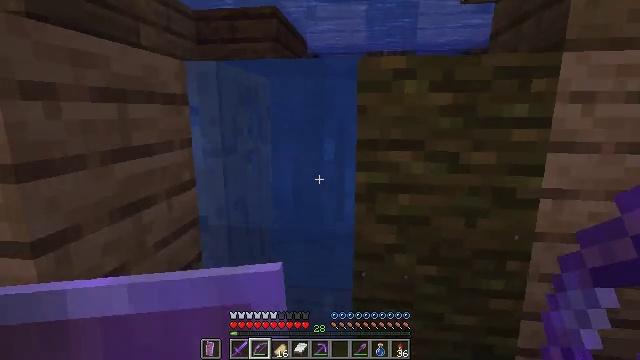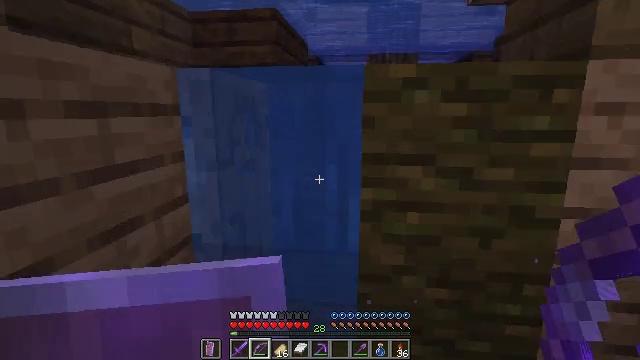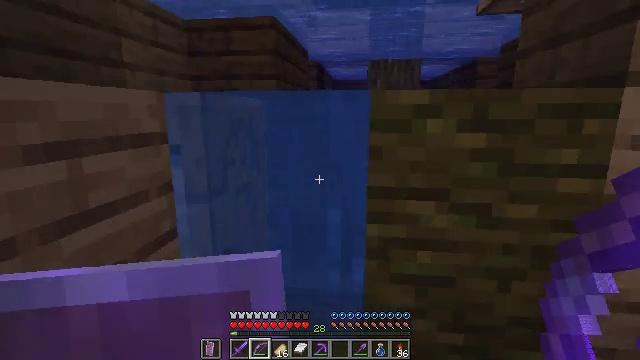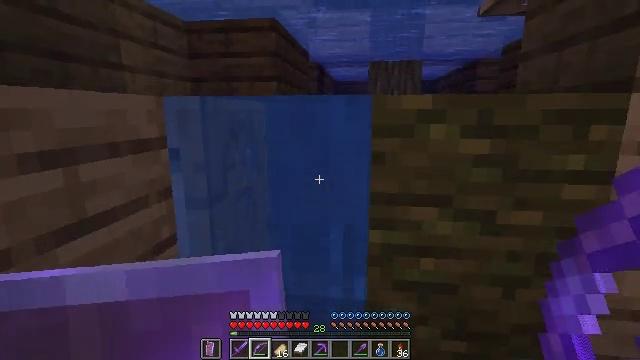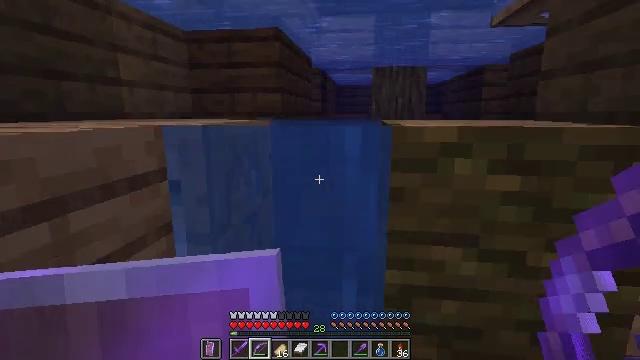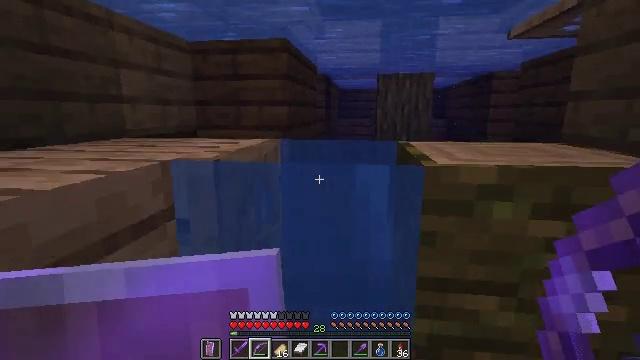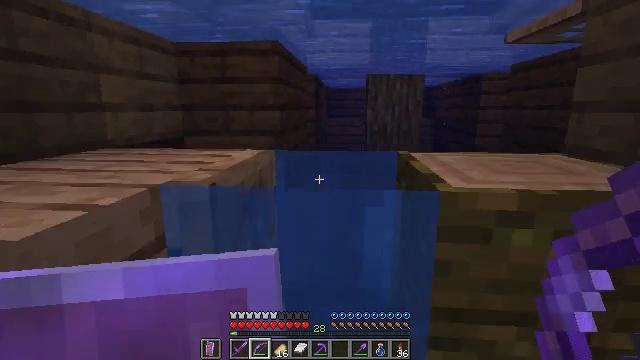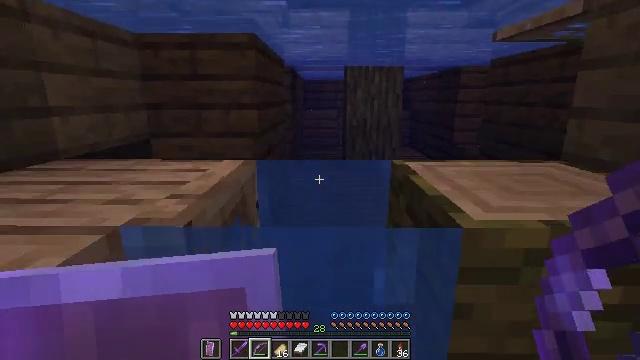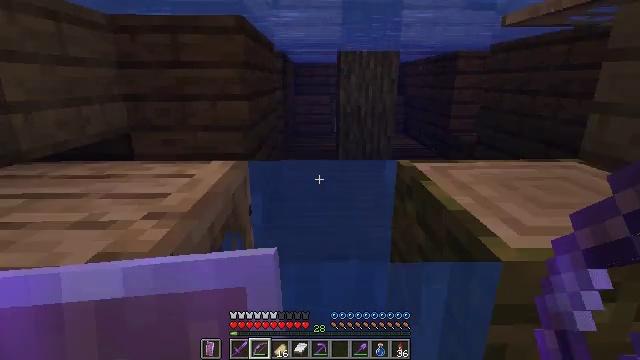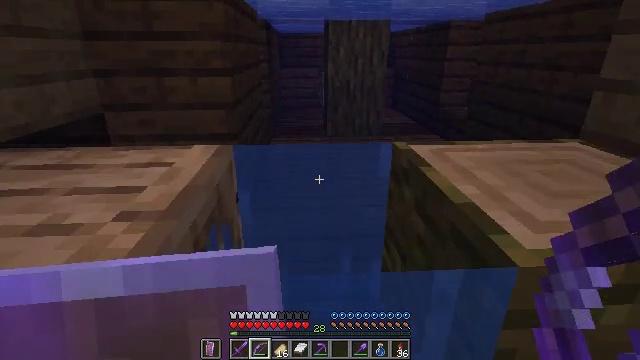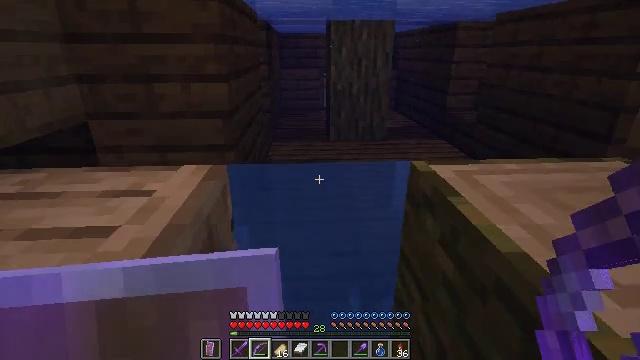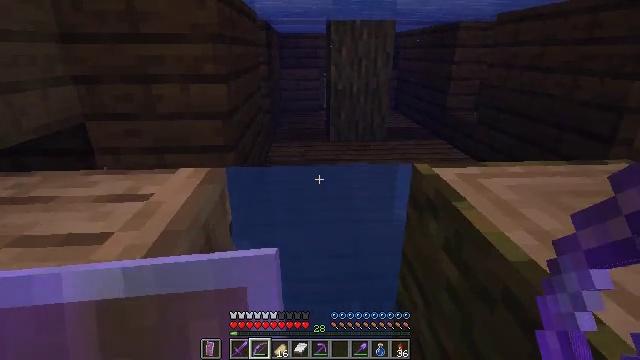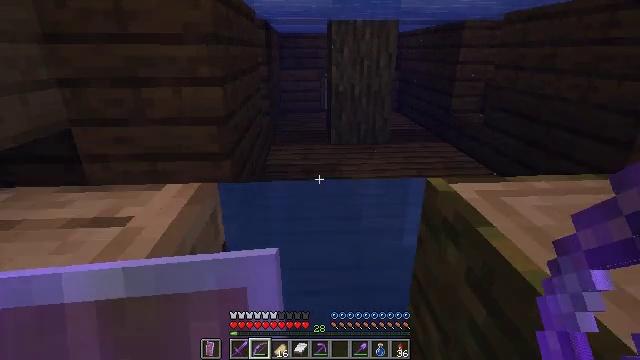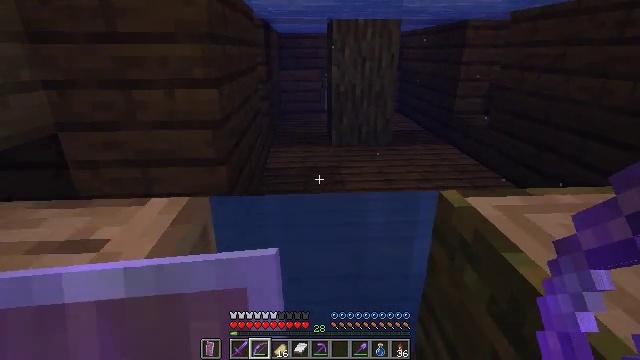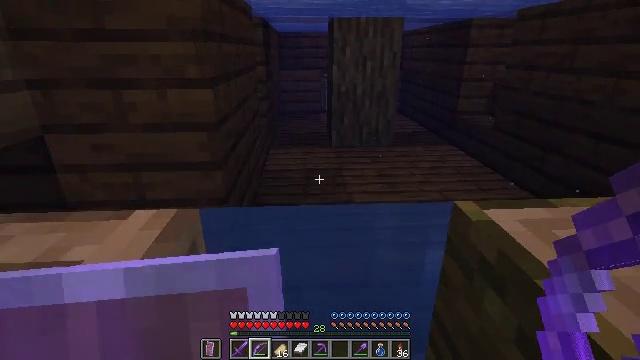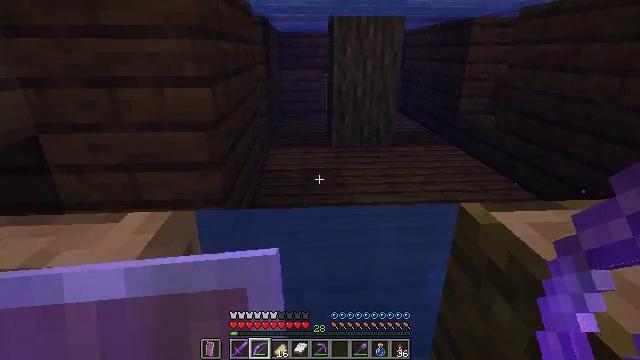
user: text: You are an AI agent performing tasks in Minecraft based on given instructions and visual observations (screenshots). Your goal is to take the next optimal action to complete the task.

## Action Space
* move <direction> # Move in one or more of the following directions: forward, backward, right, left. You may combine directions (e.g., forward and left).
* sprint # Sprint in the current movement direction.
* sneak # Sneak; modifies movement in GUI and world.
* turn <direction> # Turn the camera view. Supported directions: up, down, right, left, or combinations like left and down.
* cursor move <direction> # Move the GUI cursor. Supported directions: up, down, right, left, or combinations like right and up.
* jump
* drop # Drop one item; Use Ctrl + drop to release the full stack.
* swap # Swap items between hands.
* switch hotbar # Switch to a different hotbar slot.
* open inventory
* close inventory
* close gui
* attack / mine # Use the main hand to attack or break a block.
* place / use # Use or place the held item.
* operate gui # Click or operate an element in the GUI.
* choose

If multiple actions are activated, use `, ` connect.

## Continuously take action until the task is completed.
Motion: motion action
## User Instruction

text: Break oak leaves from the trees.
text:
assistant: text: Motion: jump
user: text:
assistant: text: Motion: move forward, jump
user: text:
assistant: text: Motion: move forward and move left, jump
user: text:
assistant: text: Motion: move forward and move left, jump
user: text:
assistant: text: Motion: move forward and move left
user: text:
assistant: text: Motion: move forward, turn right
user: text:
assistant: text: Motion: move forward, turn right and down
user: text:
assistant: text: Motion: move forward, turn right and down
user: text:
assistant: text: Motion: move forward, turn right and down
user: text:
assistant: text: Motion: move forward
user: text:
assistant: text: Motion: move forward
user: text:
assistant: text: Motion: no_op
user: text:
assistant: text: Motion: no_op
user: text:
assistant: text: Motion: no_op
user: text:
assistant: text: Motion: no_op
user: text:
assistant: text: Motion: no_op
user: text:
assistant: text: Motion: no_op
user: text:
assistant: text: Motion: no_op
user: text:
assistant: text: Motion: no_op
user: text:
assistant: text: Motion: no_op
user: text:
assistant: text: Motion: no_op
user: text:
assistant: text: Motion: no_op
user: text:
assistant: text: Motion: turn down
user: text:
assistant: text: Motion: turn right and down
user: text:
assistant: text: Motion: turn right and down
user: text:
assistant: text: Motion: turn down
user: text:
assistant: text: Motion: turn down
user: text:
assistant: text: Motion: turn down
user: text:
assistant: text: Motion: no_op
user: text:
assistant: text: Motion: no_op